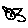
Label: cat